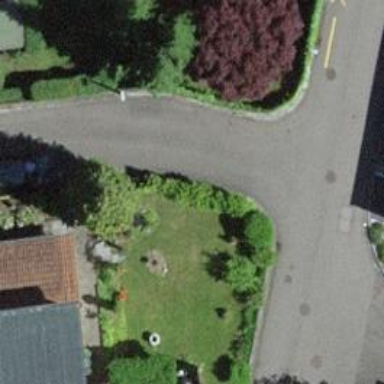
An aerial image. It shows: Paved residential road.